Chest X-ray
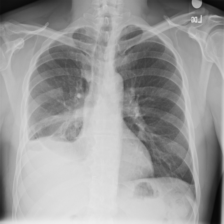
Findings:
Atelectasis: negative
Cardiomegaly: negative
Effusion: positive
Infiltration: positive
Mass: negative
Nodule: negative
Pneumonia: negative
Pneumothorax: negative
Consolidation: negative
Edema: negative
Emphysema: negative
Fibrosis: negative
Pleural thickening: negative
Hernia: negative